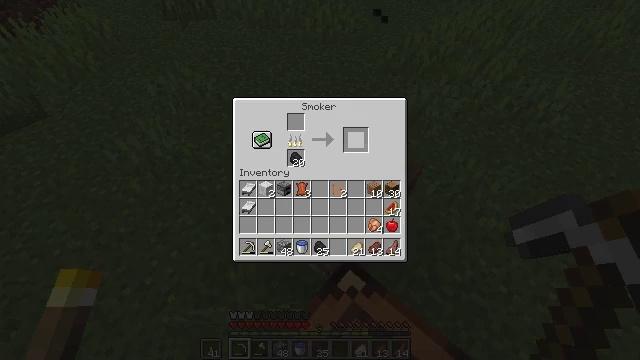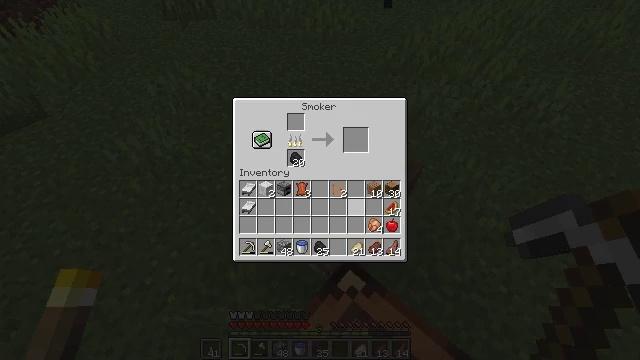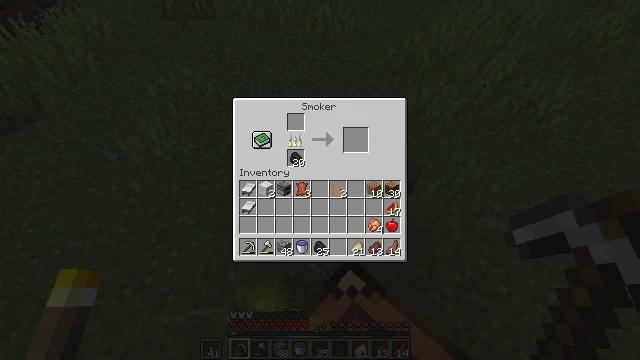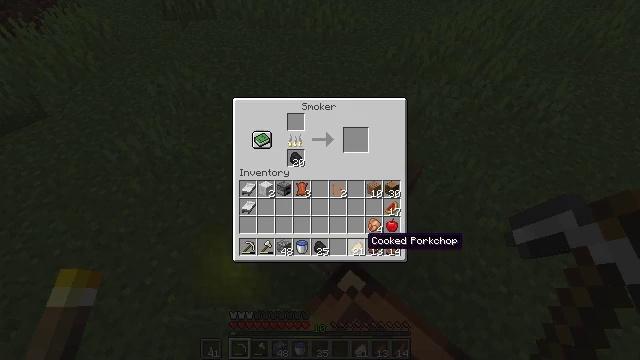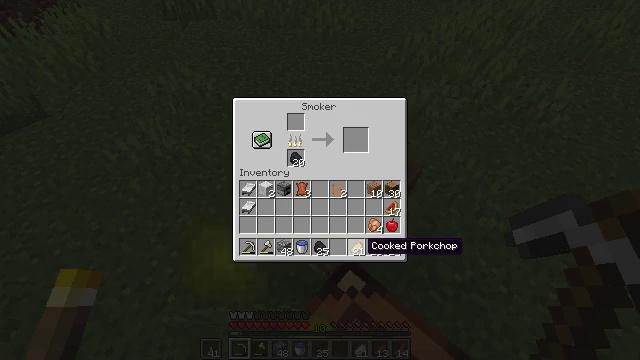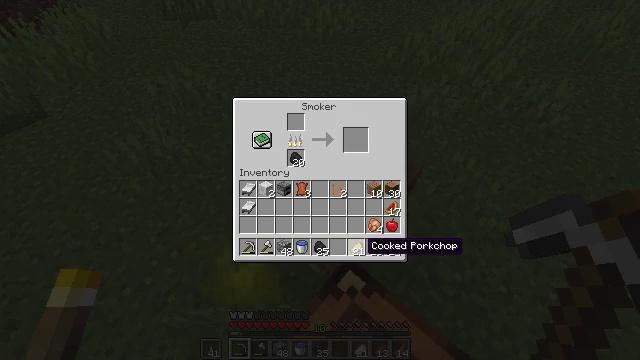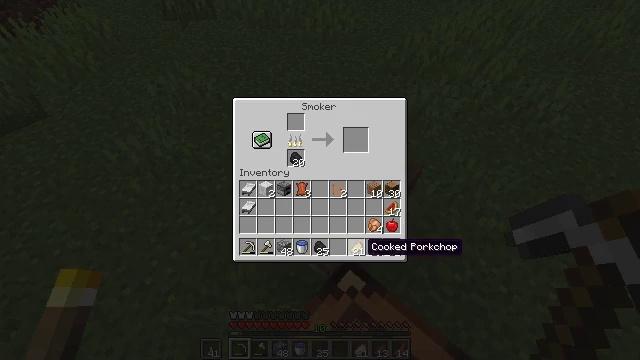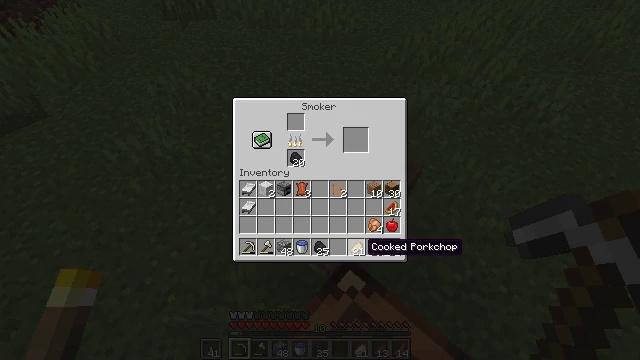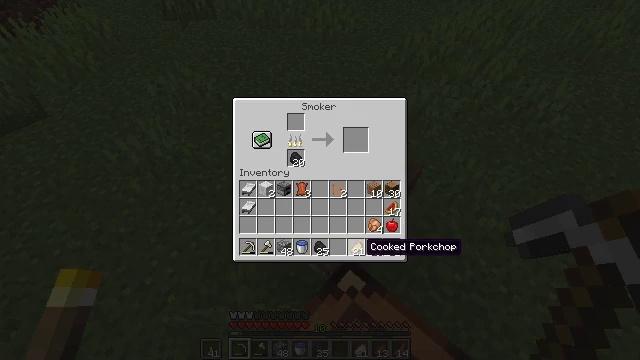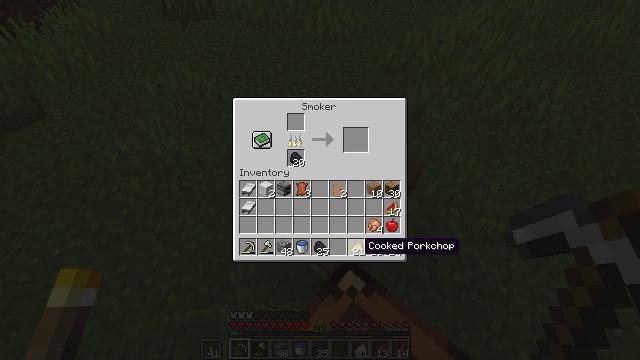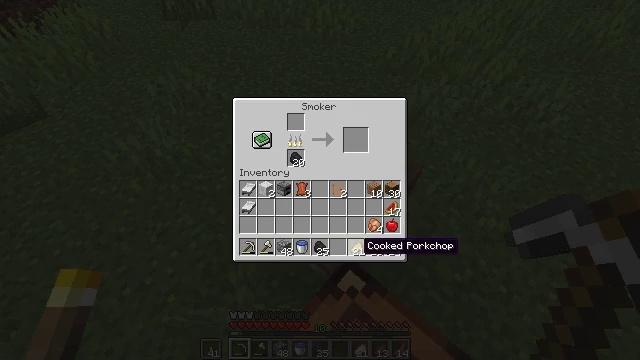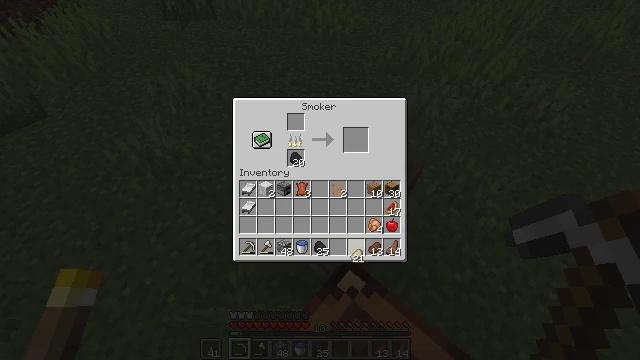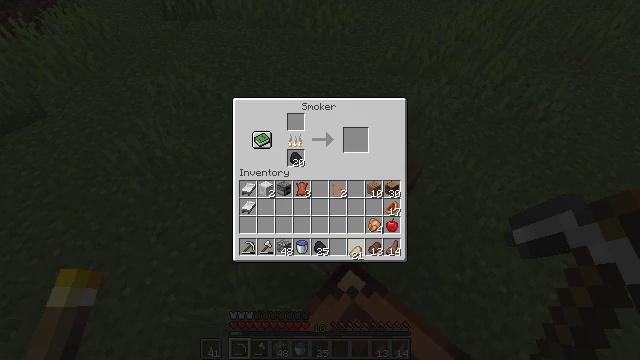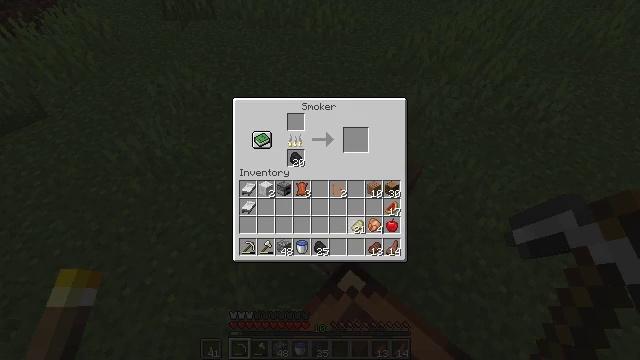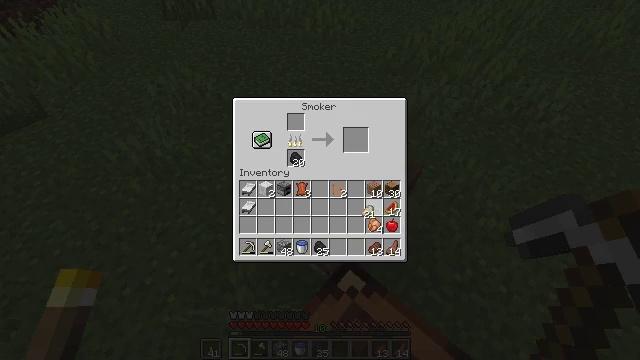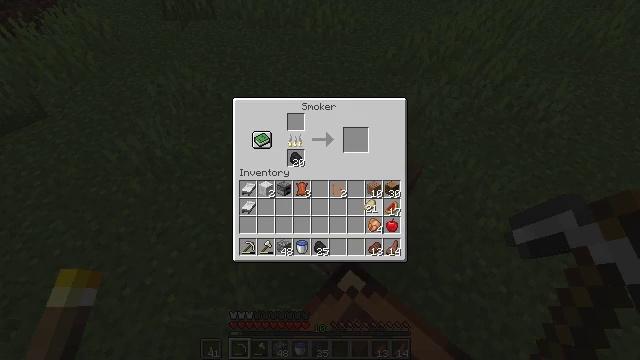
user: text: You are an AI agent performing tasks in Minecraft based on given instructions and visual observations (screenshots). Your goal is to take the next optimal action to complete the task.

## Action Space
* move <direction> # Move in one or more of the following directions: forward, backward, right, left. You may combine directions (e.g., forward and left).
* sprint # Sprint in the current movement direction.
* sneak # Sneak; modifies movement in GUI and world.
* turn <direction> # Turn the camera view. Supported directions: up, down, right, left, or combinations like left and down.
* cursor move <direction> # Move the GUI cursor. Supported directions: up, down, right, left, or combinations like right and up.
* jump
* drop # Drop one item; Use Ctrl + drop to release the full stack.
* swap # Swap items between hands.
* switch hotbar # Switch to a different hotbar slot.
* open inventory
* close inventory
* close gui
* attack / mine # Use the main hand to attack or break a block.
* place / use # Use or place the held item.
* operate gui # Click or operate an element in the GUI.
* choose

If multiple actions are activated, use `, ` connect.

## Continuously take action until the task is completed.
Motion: motion action
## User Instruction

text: Retrieve the smoker into your inventory.
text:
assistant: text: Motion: sneak, cursor move down, open gui
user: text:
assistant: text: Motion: cursor move down
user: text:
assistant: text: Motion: cursor move down
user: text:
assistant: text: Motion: no_op
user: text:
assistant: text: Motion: no_op
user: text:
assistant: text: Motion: no_op
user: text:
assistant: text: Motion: no_op
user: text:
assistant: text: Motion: no_op
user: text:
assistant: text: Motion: no_op
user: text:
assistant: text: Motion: no_op
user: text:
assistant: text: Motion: operate gui
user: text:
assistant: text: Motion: operate gui
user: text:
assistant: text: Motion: cursor move up, operate gui
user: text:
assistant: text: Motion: cursor move right and up
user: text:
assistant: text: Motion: no_op
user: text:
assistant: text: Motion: no_op
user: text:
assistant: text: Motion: no_op
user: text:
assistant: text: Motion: no_op
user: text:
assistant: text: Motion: no_op
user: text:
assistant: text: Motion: no_op
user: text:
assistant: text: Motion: operate gui
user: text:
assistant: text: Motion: operate gui
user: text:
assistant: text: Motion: operate gui
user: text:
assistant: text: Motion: no_op
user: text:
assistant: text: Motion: no_op
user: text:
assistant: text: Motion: no_op
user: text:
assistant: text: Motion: no_op
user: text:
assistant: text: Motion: no_op
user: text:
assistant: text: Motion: close gui
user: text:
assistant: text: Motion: no_op